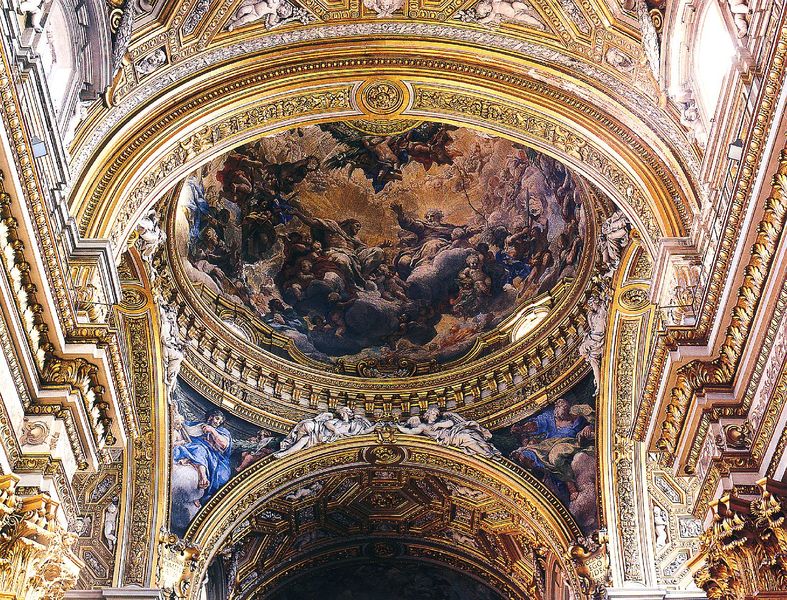
Titel: Intercessio Christi vor Gottvater, Jesaia und Jeremia
Künstler: Pietro da Cortona
Standort: Rom, Santa Maria in Vallicella (Santa Nuova) (EU - I - Latium)
Schlagwörter: blau, gemälde, gott, marmor, säule, säulen, dach, malerei, ornament, barock, bibel, innenraum, kirche, gold, decke, innen, gotik, rund, engel, bogen, figuren, kuppel, dekor, ornamente, stuck, foto, paradies, gewölbe, höhe, darstellung, zwickel, kapitell, sims, kirchenschiff, statuen, jesus, götter, jüngstes gericht, fresken, heilige, fresko, prunk, korinthisch, biblisch, ornamnet, goldgrund, basilika, deckenmalerei, vierung, kuppeö, barcok, tambur, deckenfresko, heilsgeschichte, freken, #jüngste gereicht